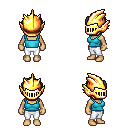
a pixel art fantasy rpg character, female body template, human, tanned skin, teal pirate shirt, white pants, white bedhead hairstyle, gold helm, bracelets, four views (front, back, left, right), 2x2 character sprite sheet, small pixel art, hard edges, no anti-aliasing